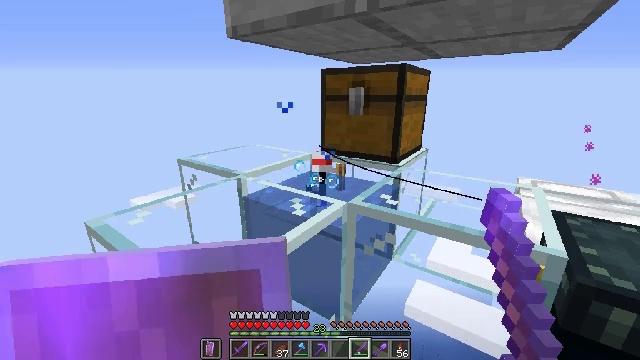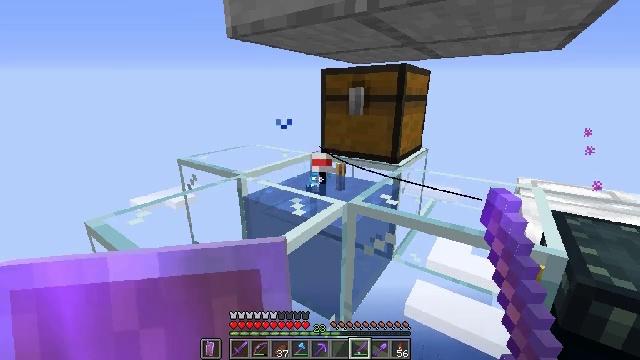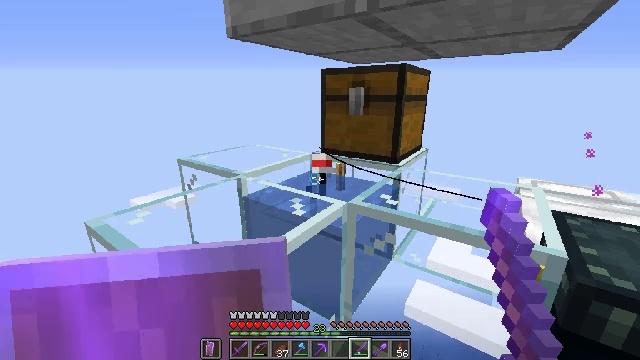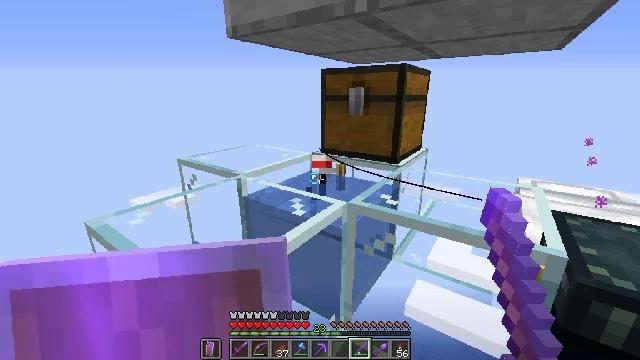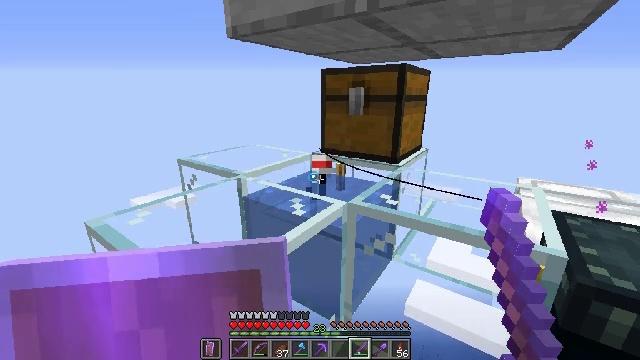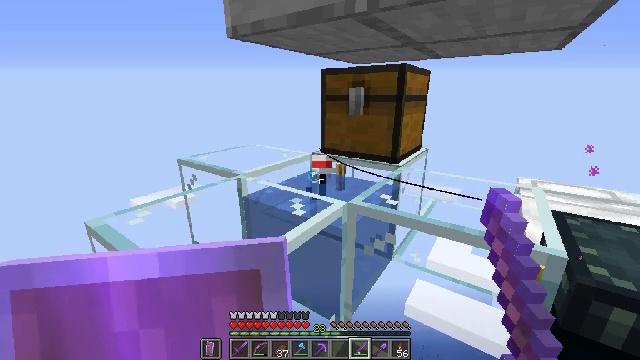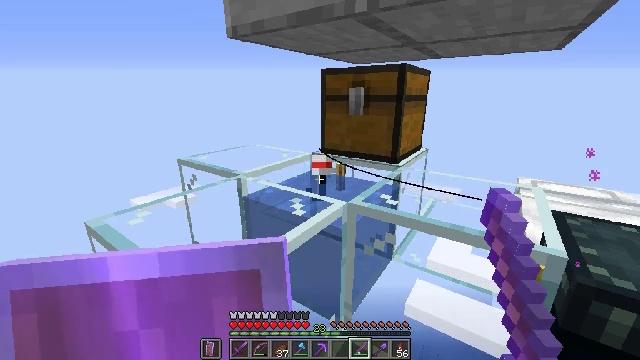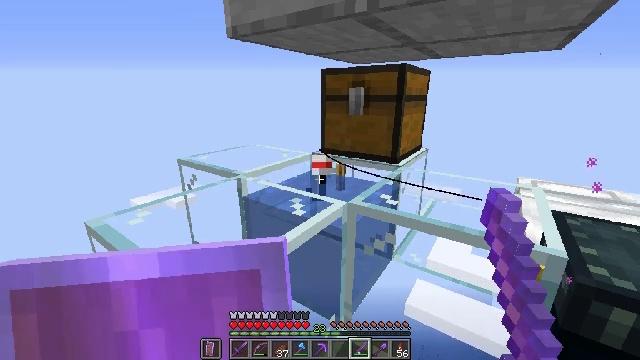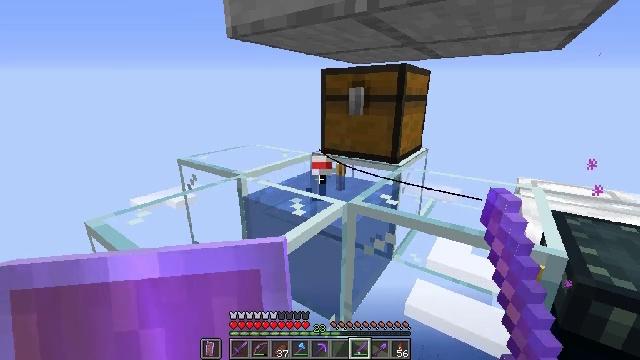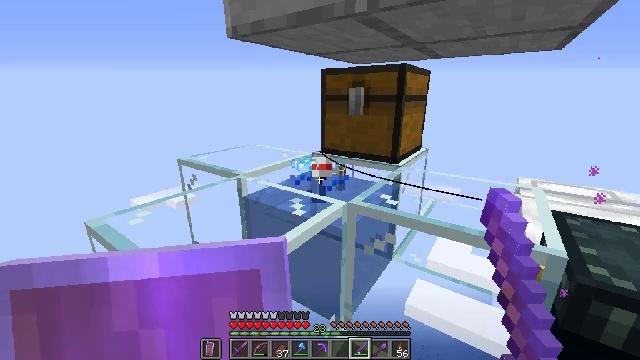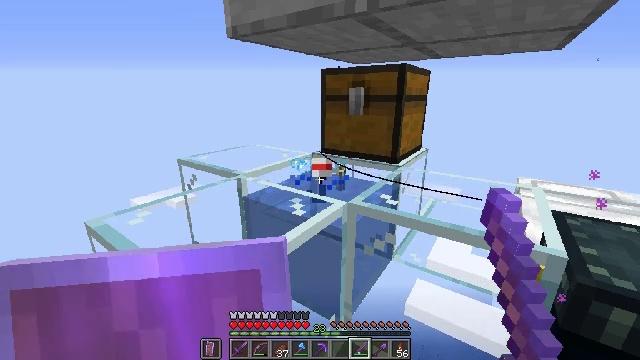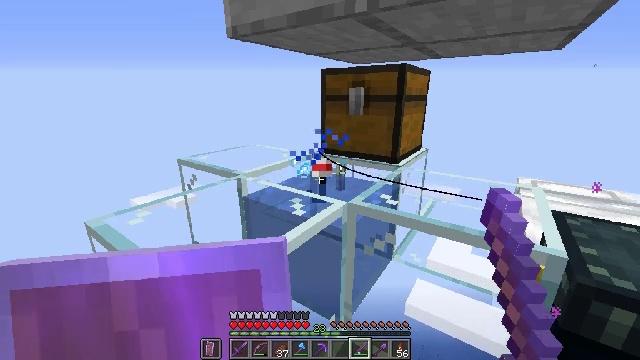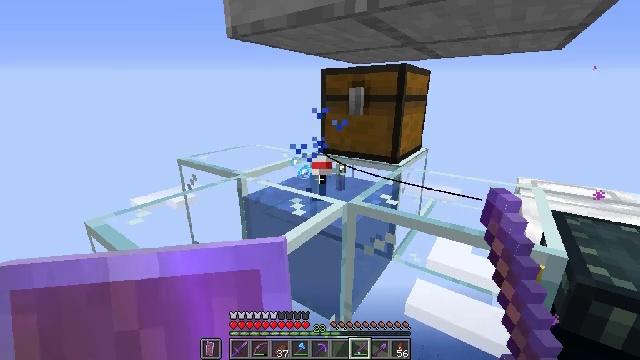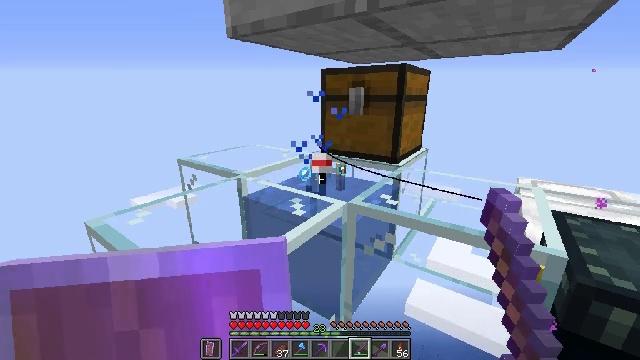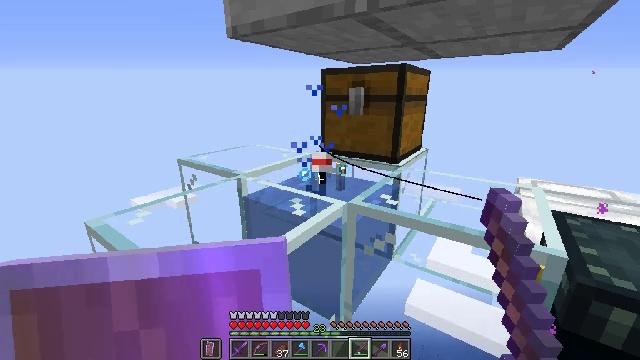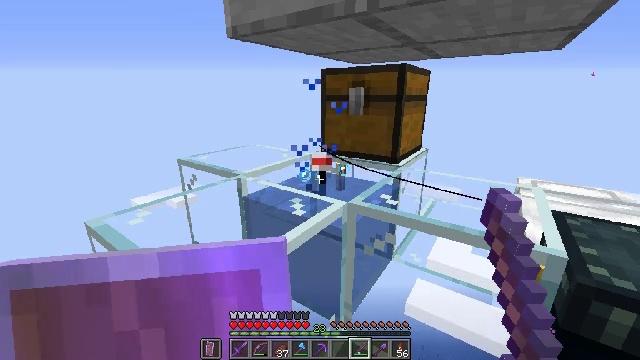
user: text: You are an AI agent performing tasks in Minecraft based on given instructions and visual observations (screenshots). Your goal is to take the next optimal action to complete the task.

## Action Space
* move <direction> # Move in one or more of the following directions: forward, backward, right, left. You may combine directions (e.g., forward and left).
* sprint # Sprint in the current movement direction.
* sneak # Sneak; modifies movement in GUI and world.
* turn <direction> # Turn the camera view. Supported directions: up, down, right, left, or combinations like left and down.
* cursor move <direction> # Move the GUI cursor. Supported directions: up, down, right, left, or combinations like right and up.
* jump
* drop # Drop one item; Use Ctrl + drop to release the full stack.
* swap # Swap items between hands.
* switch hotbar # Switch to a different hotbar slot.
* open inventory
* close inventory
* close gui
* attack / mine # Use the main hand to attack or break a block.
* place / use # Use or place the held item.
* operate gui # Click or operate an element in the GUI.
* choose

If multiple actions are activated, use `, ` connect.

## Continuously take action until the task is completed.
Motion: motion action
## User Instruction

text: Break the ender chest to move it.
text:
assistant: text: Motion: no_op
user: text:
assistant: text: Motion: no_op
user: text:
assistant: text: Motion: no_op
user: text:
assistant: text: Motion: no_op
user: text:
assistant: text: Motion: no_op
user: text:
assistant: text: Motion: no_op
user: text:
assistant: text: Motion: no_op
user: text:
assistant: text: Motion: no_op
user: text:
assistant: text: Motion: no_op
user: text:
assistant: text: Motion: no_op
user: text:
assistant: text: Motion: no_op
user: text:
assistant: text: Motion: no_op
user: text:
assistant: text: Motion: no_op
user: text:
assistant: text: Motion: no_op
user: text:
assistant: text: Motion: no_op
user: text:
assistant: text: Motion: no_op
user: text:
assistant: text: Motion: no_op
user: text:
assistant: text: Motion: no_op
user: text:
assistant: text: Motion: no_op
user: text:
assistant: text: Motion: no_op
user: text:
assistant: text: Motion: no_op
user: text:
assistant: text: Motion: no_op
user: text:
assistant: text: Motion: no_op
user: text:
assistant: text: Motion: no_op
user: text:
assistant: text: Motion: no_op
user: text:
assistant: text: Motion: no_op
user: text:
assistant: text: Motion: no_op
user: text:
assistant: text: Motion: no_op
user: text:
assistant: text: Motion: no_op
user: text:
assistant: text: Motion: no_op